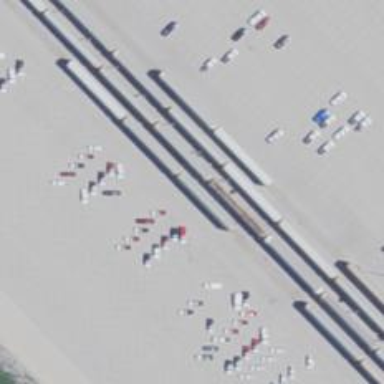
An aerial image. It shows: Railway yard in service.